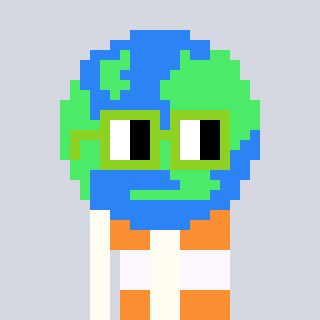
a pixel art character with square light green glasses, a earth-shaped head and a grayscale-colored body on a cool background